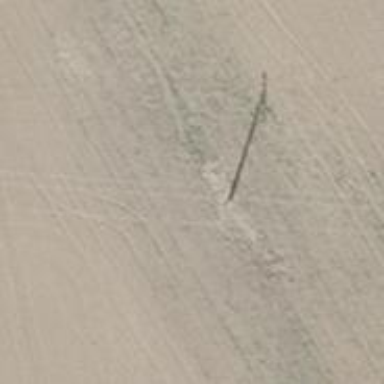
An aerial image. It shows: Power pole.